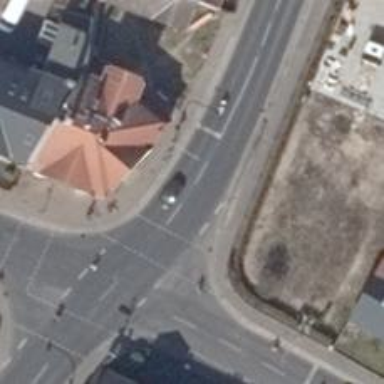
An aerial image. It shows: Road with traffic signals at crossing.